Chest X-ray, AP view. Patient: 51 years old, sex M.
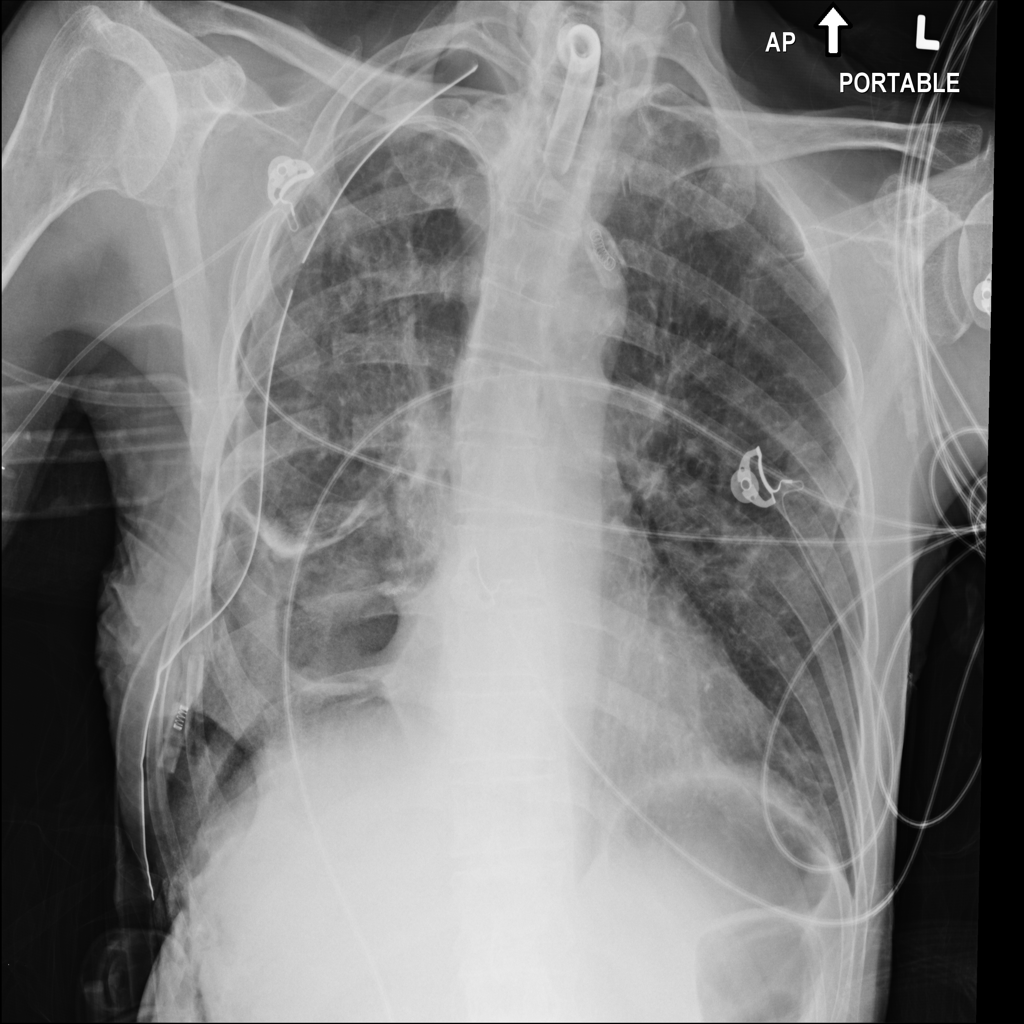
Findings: Pneumothorax